Question: I was recently going over the CustomView tutorial on developers.android.com, and while I was adapting the code to my own project, I noticed that although the errors were marked, line-by-line in the class editor, they were going entirely undetected by lint.
So far, I've tried <URL> & an article that suggested I simply "Save Perspective As..." and restart Eclipse.

I imagine this is an easy-to-fix problem, that I may have unknowingly caused, myself...
Because errors in other projects show up in Lint just fine.
Perhaps I need to find the lint.xml as described in <URL> question-?-
Any idea where that may be?
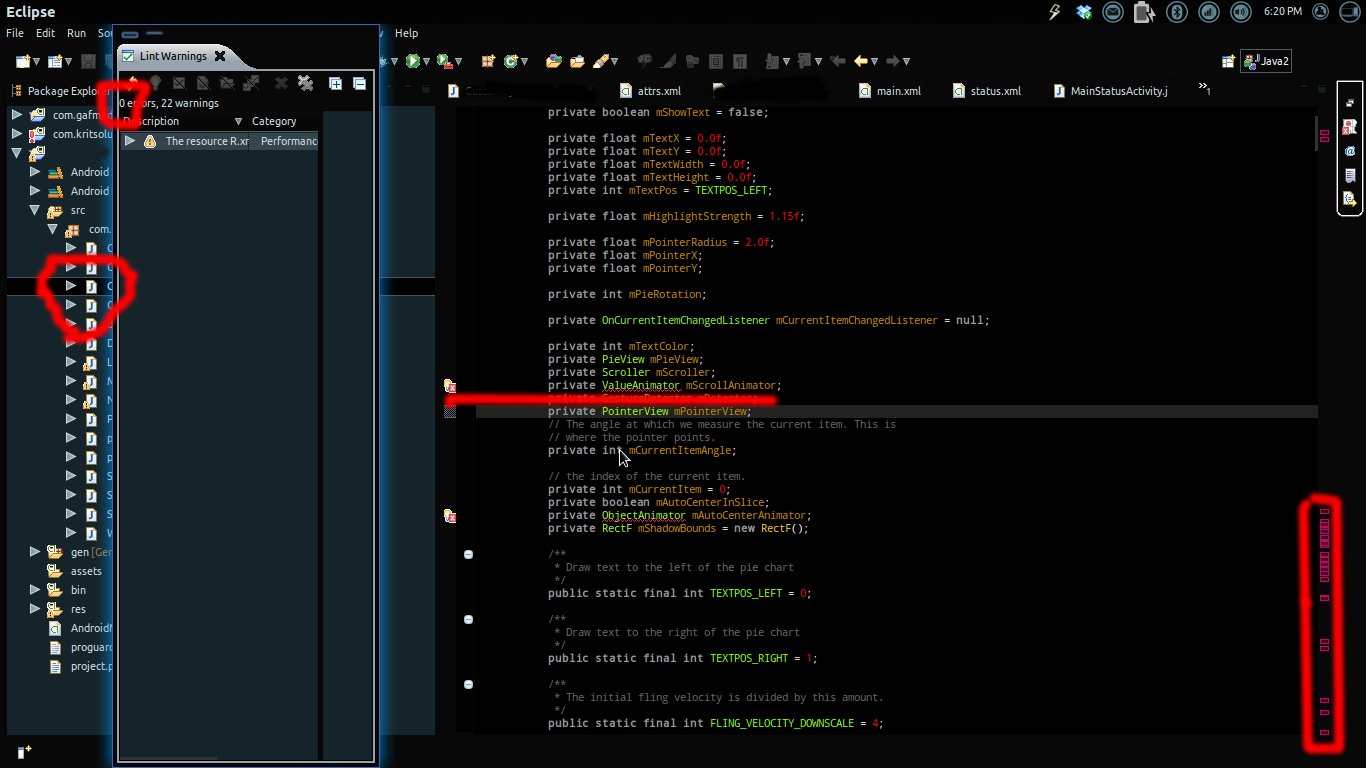
Answer: After fiddling with this for quite some time, it would appear that the solution came from one of the following two things, if not both.
'$ sudo chown me /myproject/'
How I lost the ownership in the first place, I may never know.
And I also re-enabled "Java Builders" under the Builder property for the project.
This is a solution for some problems, but not in this case.
Now everything is back to normal.